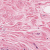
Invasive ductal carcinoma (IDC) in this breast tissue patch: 0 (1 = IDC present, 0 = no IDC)